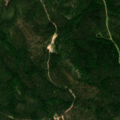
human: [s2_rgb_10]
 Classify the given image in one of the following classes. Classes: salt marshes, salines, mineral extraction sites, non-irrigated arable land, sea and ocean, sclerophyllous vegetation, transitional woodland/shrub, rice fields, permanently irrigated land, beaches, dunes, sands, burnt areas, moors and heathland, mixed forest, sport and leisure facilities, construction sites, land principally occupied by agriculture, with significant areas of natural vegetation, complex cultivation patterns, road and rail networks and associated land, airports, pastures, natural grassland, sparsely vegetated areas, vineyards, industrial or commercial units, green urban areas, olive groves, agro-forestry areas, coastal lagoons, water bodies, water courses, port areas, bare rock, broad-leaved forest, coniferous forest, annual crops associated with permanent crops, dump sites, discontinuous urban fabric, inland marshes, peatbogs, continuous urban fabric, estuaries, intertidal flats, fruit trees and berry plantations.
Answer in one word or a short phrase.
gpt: coniferous forest